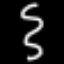
Label: squiggle